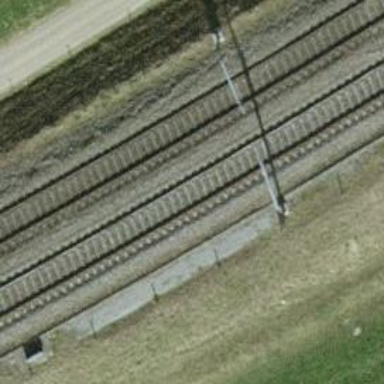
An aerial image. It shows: Single railway track with electrified contact line.